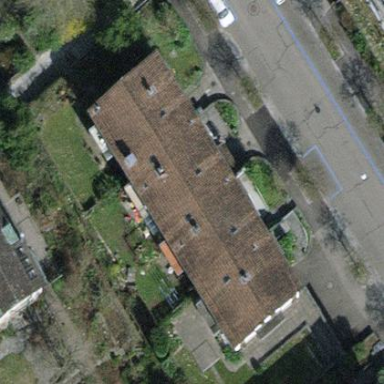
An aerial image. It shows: Terrace-style building with gabled roof.